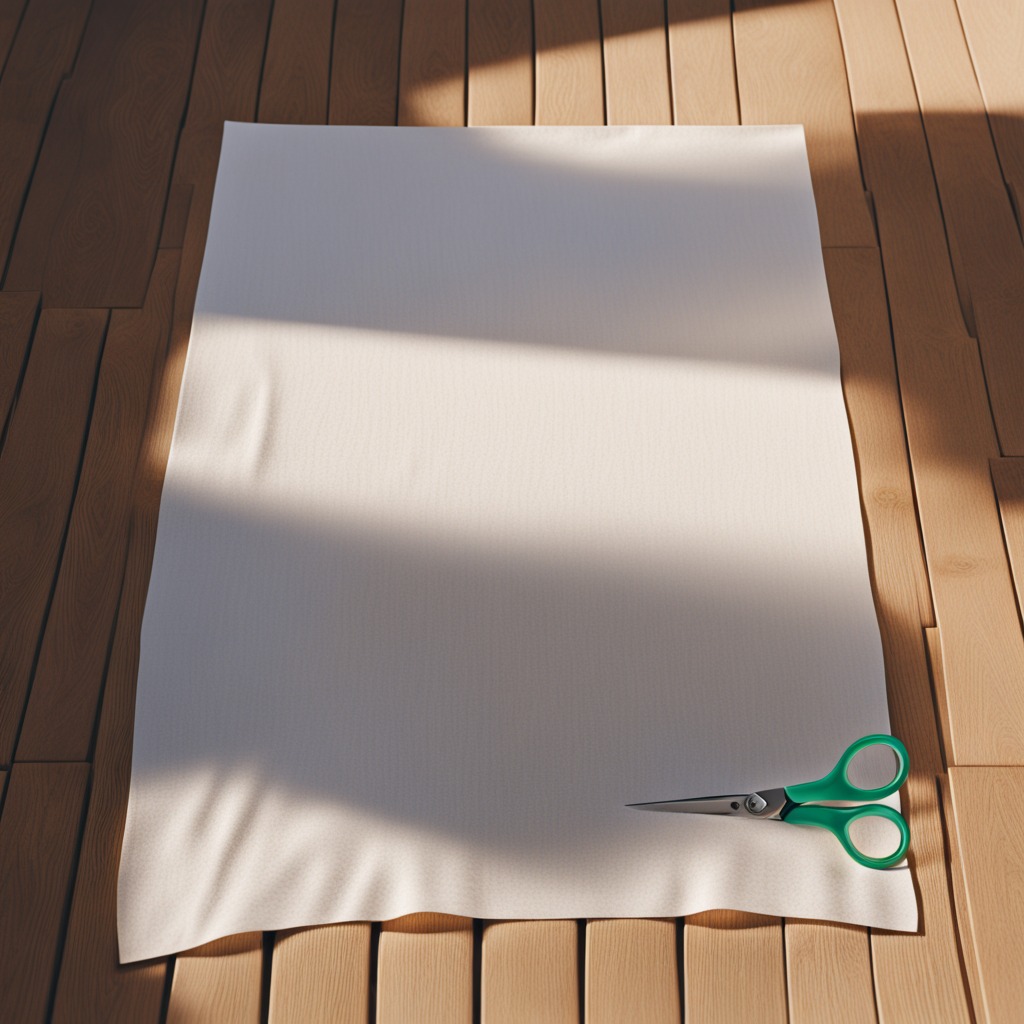
A scissor lying on the wooden table.